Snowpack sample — Rabbit Ears Pass, Jackson County, Colorado, USA (12/17/25, 1:08 PM MST)
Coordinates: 40.387, -106.625
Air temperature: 34 °F
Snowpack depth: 46 cm
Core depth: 40 cm
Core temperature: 28.4 °F
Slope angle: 6°, slope face: 165°
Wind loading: medium
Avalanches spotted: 0
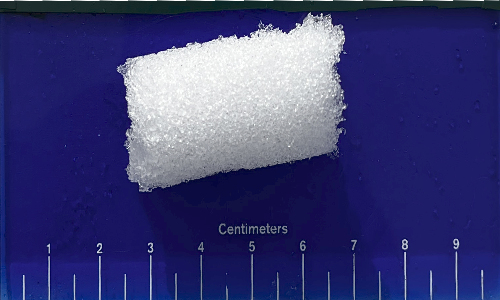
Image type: core
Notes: No avalanches spotted nearby, although collected in a meadowy area with minimal risk on this face of the pass.